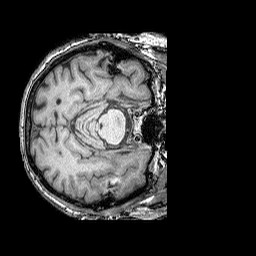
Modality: T1w
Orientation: axial
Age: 60
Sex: male
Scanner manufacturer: siemens
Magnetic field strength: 3 T
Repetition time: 2.25 s
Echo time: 0.00415 s